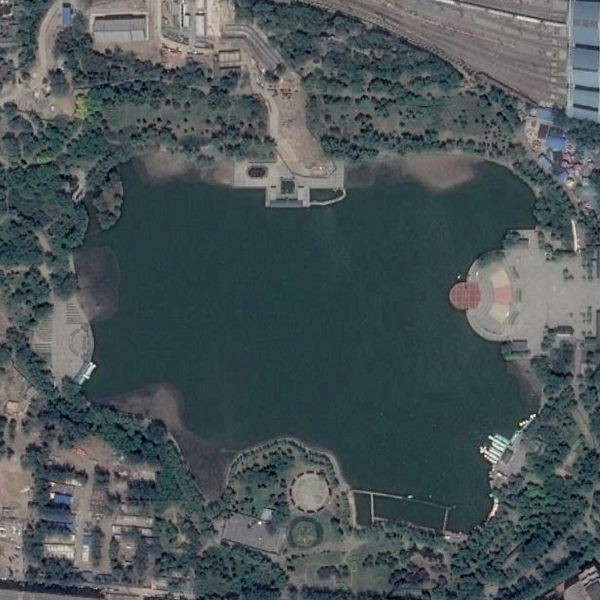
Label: Park